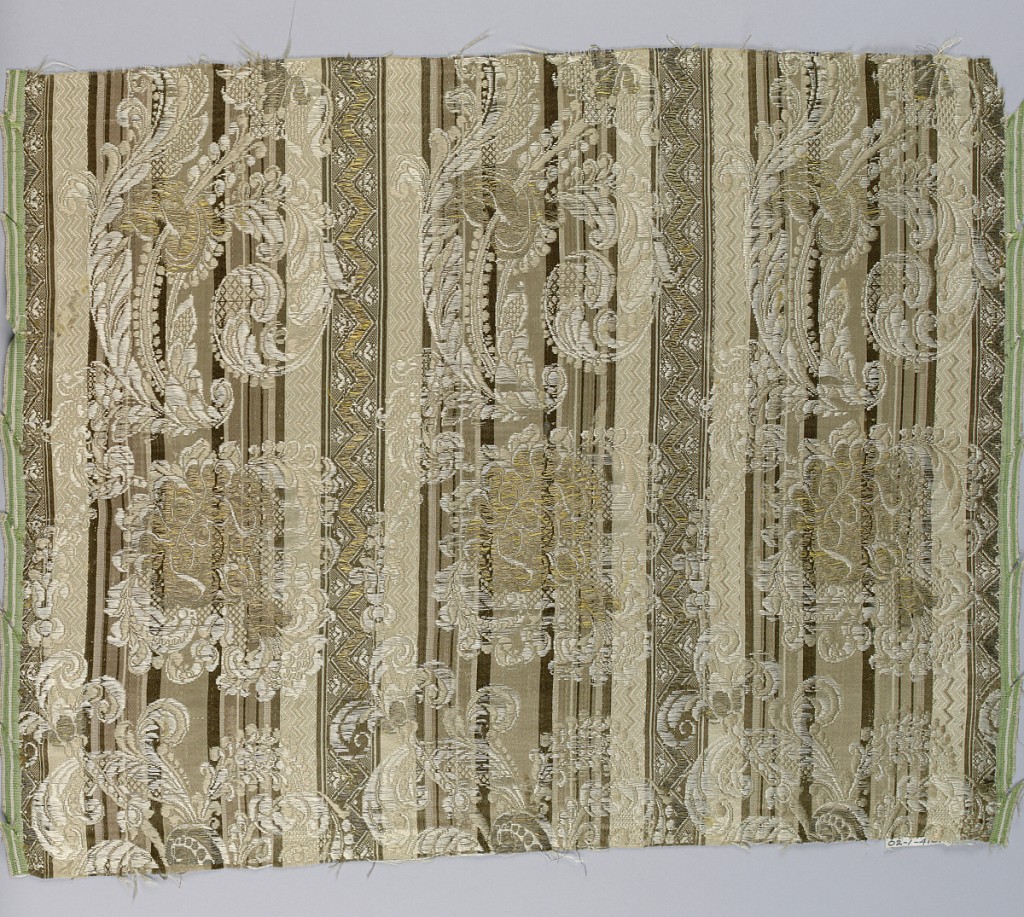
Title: Fragment
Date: late 17th or early 18th century
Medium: silk, metallic Technique: 7&1 satin patterned by weft floats
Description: Three vertical stripes of floral forms against a striped background in grey and brown with metallic. Selvage at each side.